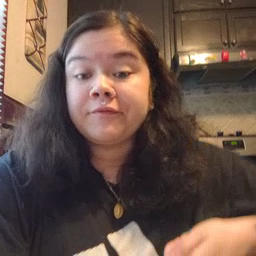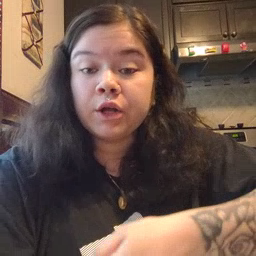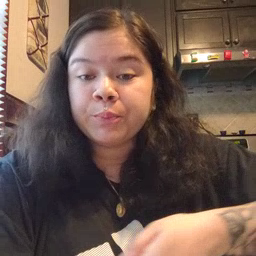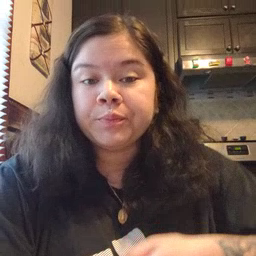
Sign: vacuum